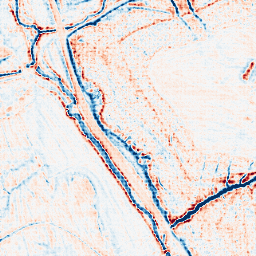
Category: edge_preserving
Decomposition family: anisotropic_diffusion
Decomposition parameters: iterations: 50
kappa: 100
gamma: 0.05
Upsampling method: sinc_hamming
Upsampling parameters: scale: 8
kernel_size: 8
Upsampling scale: 8